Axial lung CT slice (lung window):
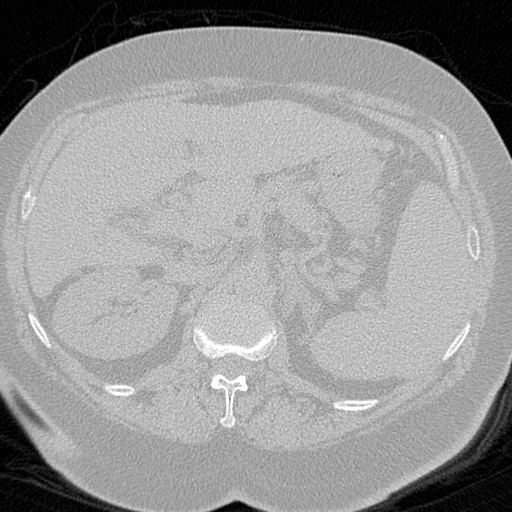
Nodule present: no